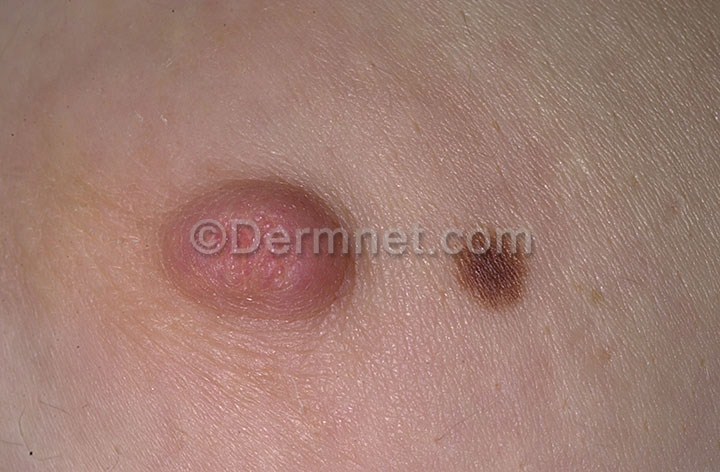
Disease: Melanoma Skin Cancer Nevi and Moles